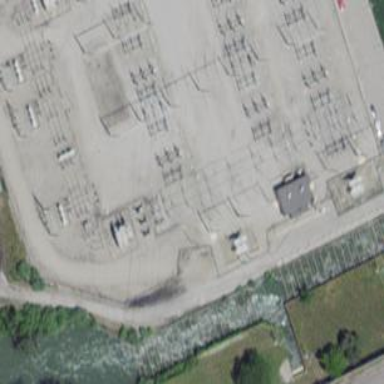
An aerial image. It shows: Switch used for power control.